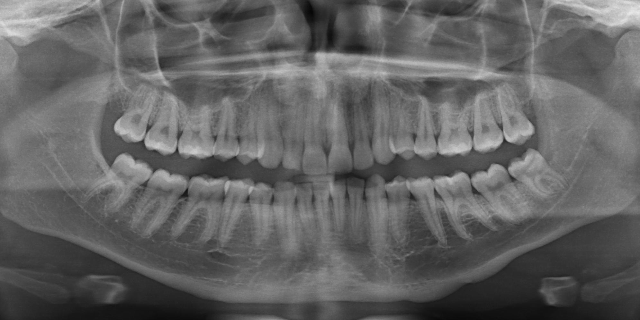
adult